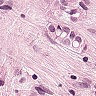
Metastatic tissue present: yes